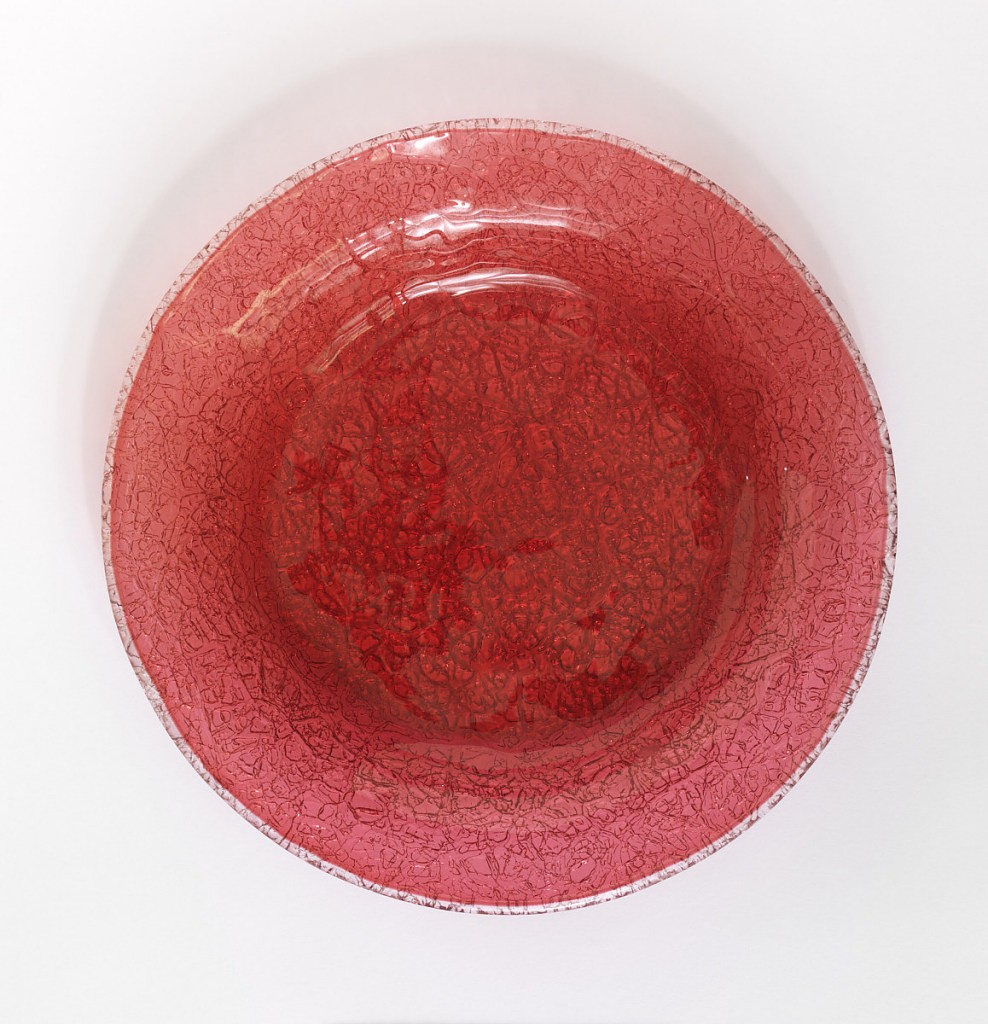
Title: Dish
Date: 1875–1900
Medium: Glass
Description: Circular form of cranberry-colored crackle overshot or ice glass glass; broad flat rim.